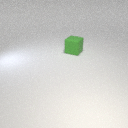
large green rubber cube